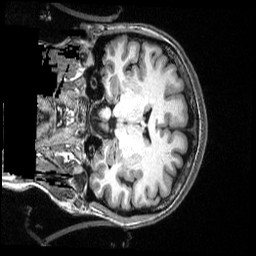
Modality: T1w
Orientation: coronal
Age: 30
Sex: female
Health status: healthy
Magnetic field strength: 3 T
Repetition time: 2.53 s
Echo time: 0.00331 s